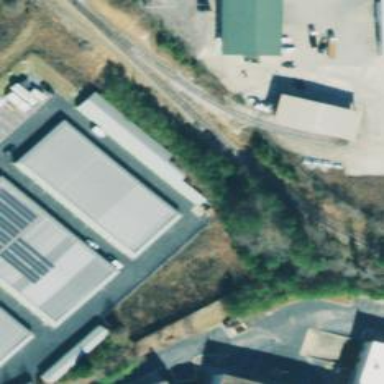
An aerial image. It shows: Warehouse building.